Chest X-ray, PA view. Patient: 65 years old, sex M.
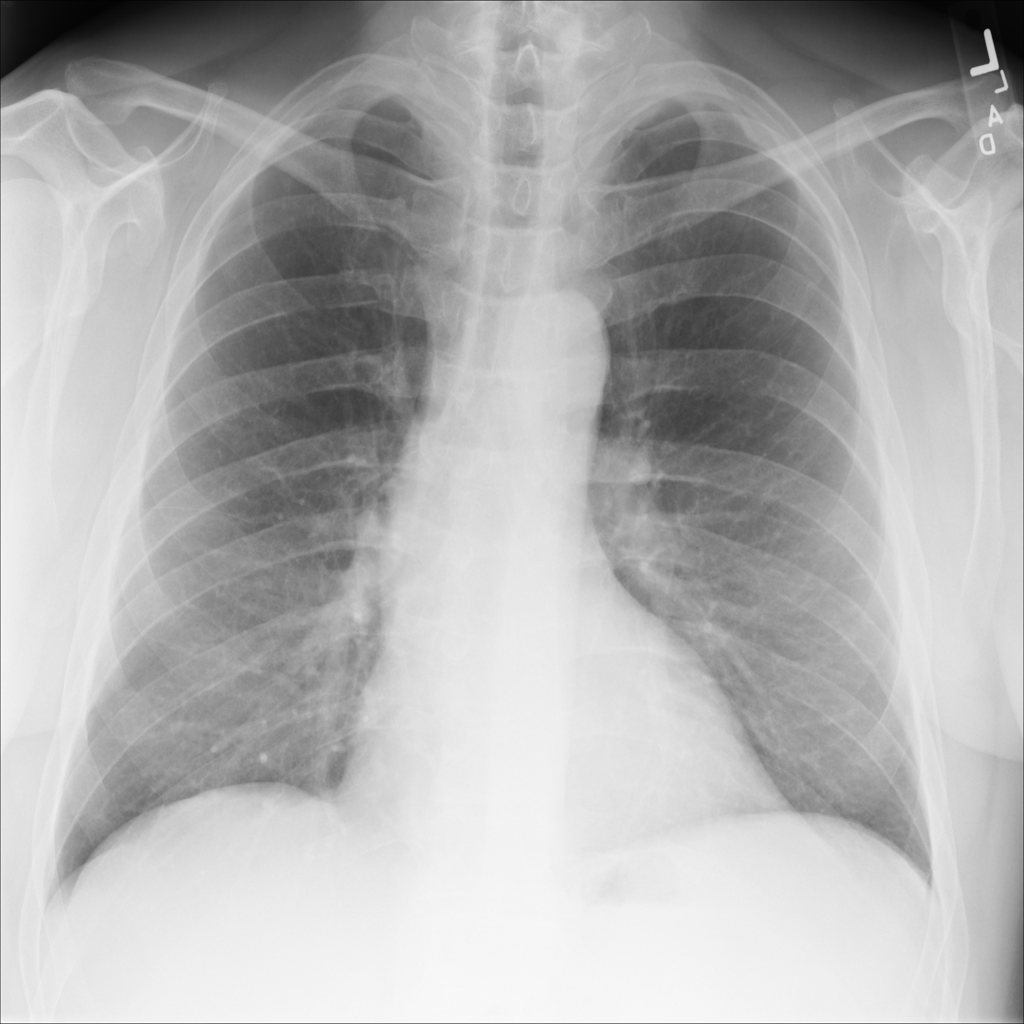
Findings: No Finding